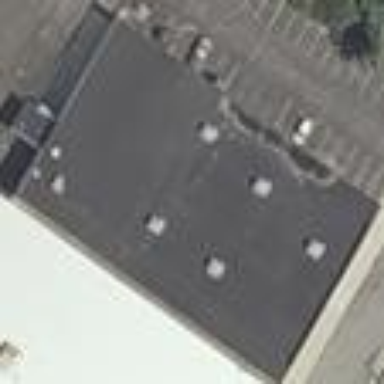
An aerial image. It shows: Building that houses clothes shop.